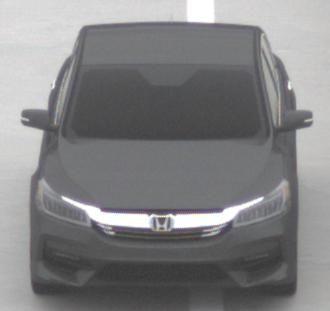
Make: Honda
Model: Accord Hybrid
Detailed model: 9. Generation
Model produced from: 2015
Model produced until: 2019
Doors: 4
Color: gray
Road condition: dry road
Daytime: midday
Contrast: low contrast